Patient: sex M, age 76
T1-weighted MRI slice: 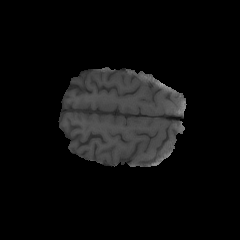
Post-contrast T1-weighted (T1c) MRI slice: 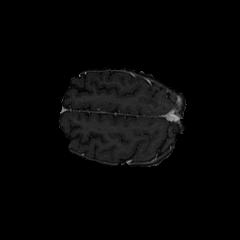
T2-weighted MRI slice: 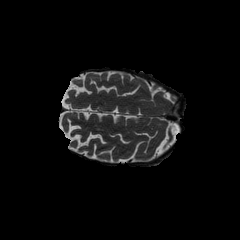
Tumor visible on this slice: no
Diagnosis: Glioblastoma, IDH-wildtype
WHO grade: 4